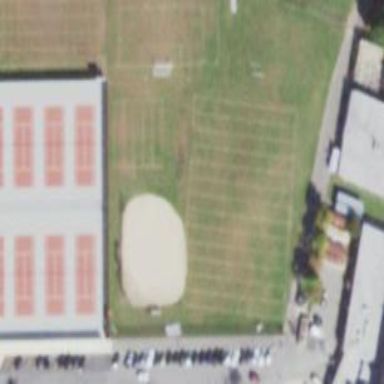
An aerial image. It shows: Softball pitch for leisure and sport activities.